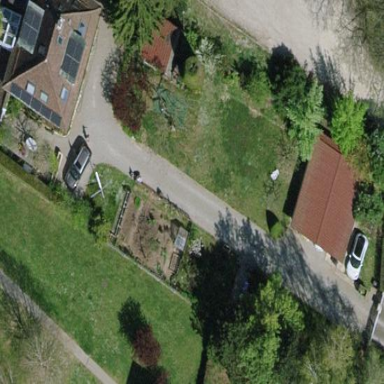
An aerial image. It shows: Garden enclosed by fence.